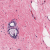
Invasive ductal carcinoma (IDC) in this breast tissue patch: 0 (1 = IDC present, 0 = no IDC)